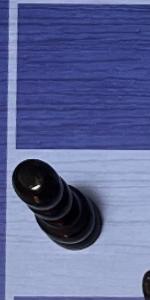
Label: Pawn_Black